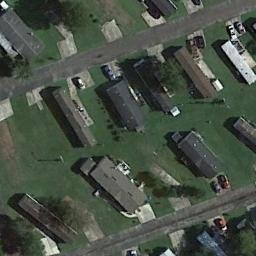
Label: residential